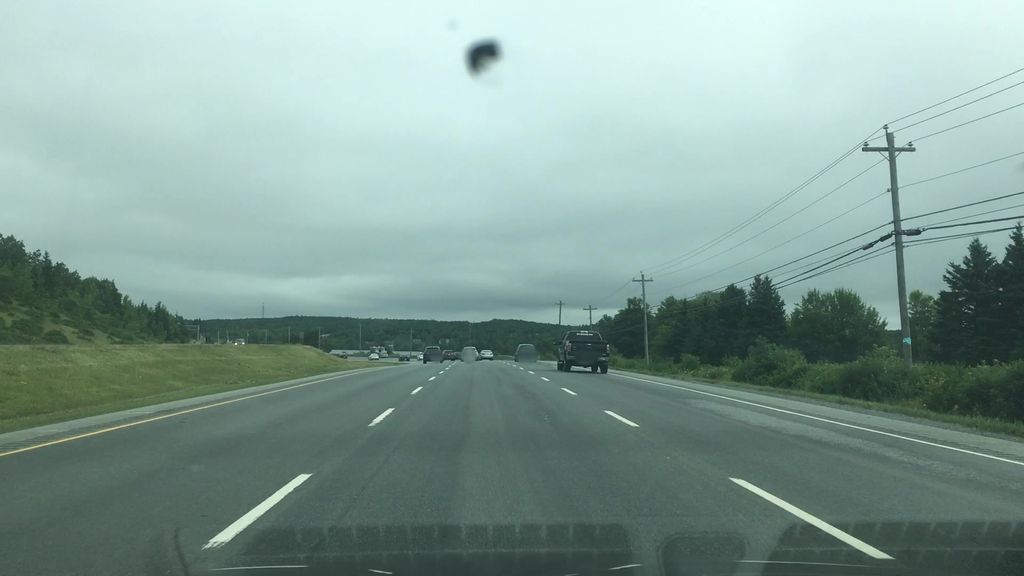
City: halifax